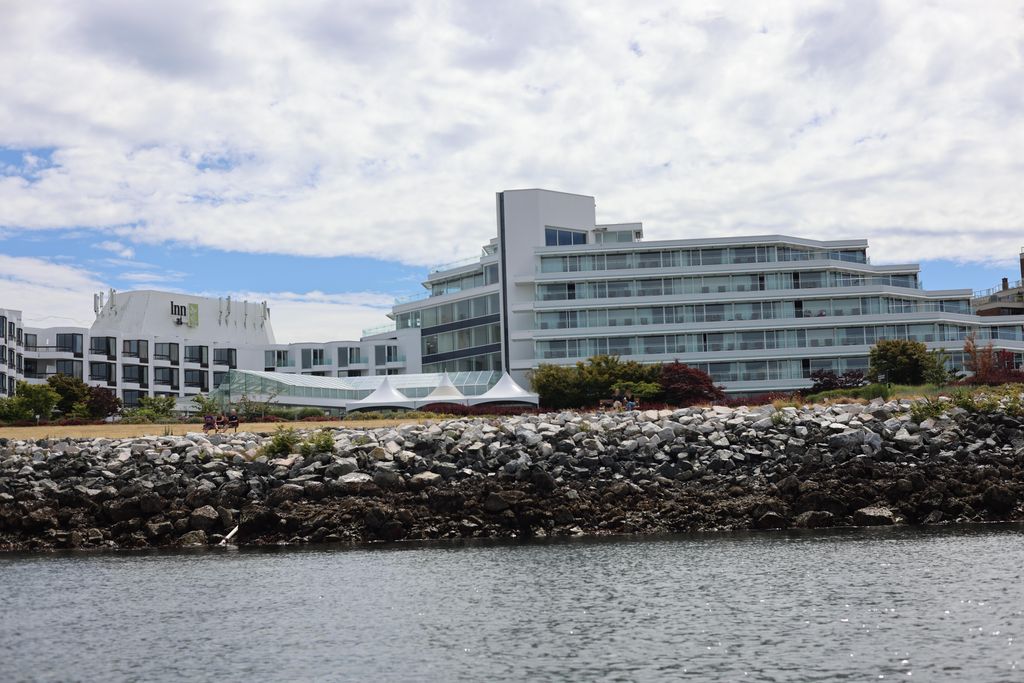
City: victoria